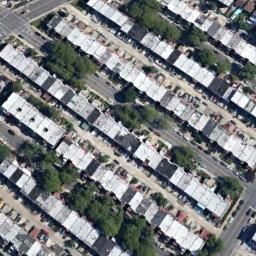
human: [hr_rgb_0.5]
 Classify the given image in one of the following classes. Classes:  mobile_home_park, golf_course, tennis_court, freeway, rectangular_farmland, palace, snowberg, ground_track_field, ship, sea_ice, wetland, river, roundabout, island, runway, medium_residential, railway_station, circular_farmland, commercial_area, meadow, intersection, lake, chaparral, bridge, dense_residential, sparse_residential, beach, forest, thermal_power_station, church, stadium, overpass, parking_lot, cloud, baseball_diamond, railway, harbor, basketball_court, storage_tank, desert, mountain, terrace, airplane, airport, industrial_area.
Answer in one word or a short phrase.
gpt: dense_residential